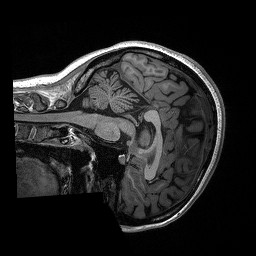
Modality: T1w
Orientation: sagittal
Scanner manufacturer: siemens
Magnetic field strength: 3 T
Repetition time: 2.3 s
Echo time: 0.00288 s